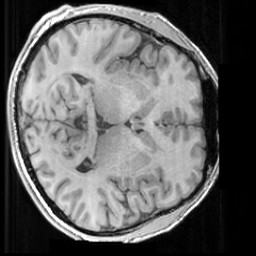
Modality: T1w
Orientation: axial
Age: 31
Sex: male
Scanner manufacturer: siemens
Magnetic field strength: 3 T
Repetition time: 1.63 s
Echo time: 0.00311 s